Question: Hi everybody I am trying to make a ggplot graph with a special element to add value to the graphic. I have the next data frame:
'''
Name x
1 33374984
2 33209955
3 30250000
4 25897811
5 <PHONE>
6 <PHONE>
7 <PHONE>
8 <PHONE>
9 <PHONE>
10 <PHONE>
11 <PHONE>
12 <PHONE>
13 <PHONE>
14 <PHONE>
15 <PHONE>
16 <PHONE>
17 <PHONE>
18 <PHONE>
19 <PHONE>
20 <PHONE>
21 <PHONE>
22 <PHONE>
23 <PHONE>
24 <PHONE>
25 <PHONE>
26 <PHONE>
27 <PHONE>
28 <PHONE>
29 <PHONE>
30 <PHONE>
31 <PHONE>
32 <PHONE>
33 <PHONE>
34 <PHONE>
35 <PHONE>
36 <PHONE>
37 <PHONE>
38 <PHONE>
39 <PHONE>
40 <PHONE>
41 <PHONE>
42 <PHONE>
43 <PHONE>
44 <PHONE>
45 <PHONE>
46 <PHONE>
47 <PHONE>
48 <PHONE>
49 <PHONE>
50 <PHONE>
51 <PHONE>
52 <PHONE>
53 <PHONE>
54 <PHONE>
55 <PHONE>
56 <PHONE>
57 <PHONE>
58 <PHONE>
59 <PHONE>
60 <PHONE>
61 <PHONE>
62 <PHONE>
63 <PHONE>
64 <PHONE>
65 <PHONE>
66 <PHONE>
67 <PHONE>
68 <PHONE>
69 <PHONE>
70 <PHONE>
71 <PHONE>
72 <PHONE>
73 <PHONE>
74 <PHONE>
75 <PHONE>
76 <PHONE>
77 <PHONE>
78 <PHONE>
79 <PHONE>
80 <PHONE>
81 <PHONE>
82 <PHONE>
83 <PHONE>
84 <PHONE>
85 <PHONE>
86 <PHONE>
87 <PHONE>
88 <PHONE>
89 <PHONE>
90 <PHONE>
91 <PHONE>
92 <PHONE>
93 <PHONE>
94 <PHONE>
95 <PHONE>
96 <PHONE>
97 <PHONE>
98 <PHONE>
99 <PHONE>
<PHONE>
'''
I made a simple ggplot bar graphic using this code:
'''
png(filename = "Delta.png", width = 800, height = 1000)
Delta=ggplot(DeltaPBO)+
geom_bar(aes(x=Name,y=x,fill=x),
stat='identity',position='dodge')+theme(axis.text.x=element_text(angle=80,hjust=1,vjust=1,colour="grey20",face="bold",size=12),axis.text.y=element_text(colour="grey20",face="bold",hjust=1,vjust=0.8),axis.title.x=element_text(colour="grey20",face="bold",size=15),axis.title.y=element_text(colour="grey20",face="bold",size=15))+xlab('Cliente')+ylab('Total')+ ggtitle("My graph")+theme(plot.title = element_text(lineheight=3, face="bold", color="black", size=29))
print(Delta)
dev.off()
'''
And I got this graph:

My problem is the next 'x' is in descending order and I want to show in the graphic different bar colors for each 25 observations, for example observation 1 to 25 should be in yellow because they have higher values than observations 26 to 50; observations 26 to 50 should have green colour due to they are higher than observations 51 to 75; observations 51 to 75 should have blue colour because they are higher than observations 76 to 100 and finally observations 76 to 100 should have red colour because they have the minor values.
I would like to make this in R but I don't have enough knowledge in ggplot. Thanks for your help.
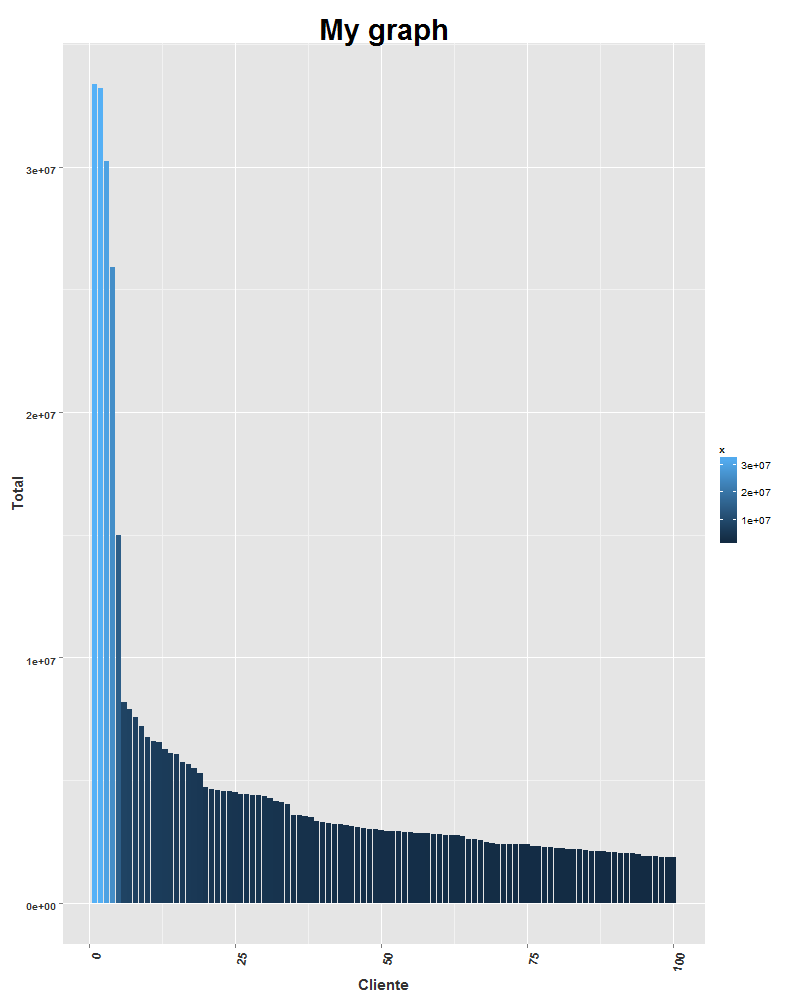
Answer: You can add new variable that contains grouping names for every 25 observations in your data. Then use this new variable for the fill of bars. With 'scale_fill_manual()' set fill colors as you need.
'''
DeltaPBO$group<-rep(c("A","B","C","D"),each=25)
ggplot(DeltaPBO)+
geom_bar(aes(x=Name,y=x,fill=as.factor(group)),
stat='identity',position='dodge')+
scale_fill_manual(values=c("yellow","green","blue","red"))
'''